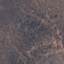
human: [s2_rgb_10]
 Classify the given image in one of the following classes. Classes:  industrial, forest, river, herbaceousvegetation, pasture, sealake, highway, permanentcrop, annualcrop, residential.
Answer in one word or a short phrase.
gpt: HerbaceousVegetation